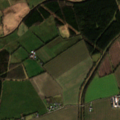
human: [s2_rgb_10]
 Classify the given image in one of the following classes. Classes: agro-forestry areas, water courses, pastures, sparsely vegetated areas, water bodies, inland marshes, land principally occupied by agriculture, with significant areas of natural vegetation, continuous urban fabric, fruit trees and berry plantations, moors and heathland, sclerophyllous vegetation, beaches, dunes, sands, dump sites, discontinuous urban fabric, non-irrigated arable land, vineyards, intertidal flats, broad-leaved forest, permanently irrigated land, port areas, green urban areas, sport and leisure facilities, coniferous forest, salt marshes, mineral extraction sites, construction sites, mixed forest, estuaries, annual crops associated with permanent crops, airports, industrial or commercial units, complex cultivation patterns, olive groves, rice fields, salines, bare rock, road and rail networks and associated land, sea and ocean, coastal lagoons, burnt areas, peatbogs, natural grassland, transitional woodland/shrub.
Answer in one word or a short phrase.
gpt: non-irrigated arable land, pastures, complex cultivation patterns, coniferous forest, transitional woodland/shrub